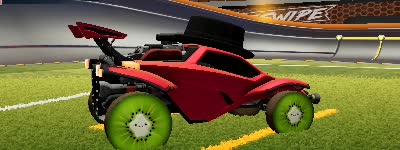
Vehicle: octane